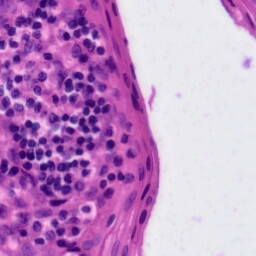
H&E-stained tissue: Tonsil